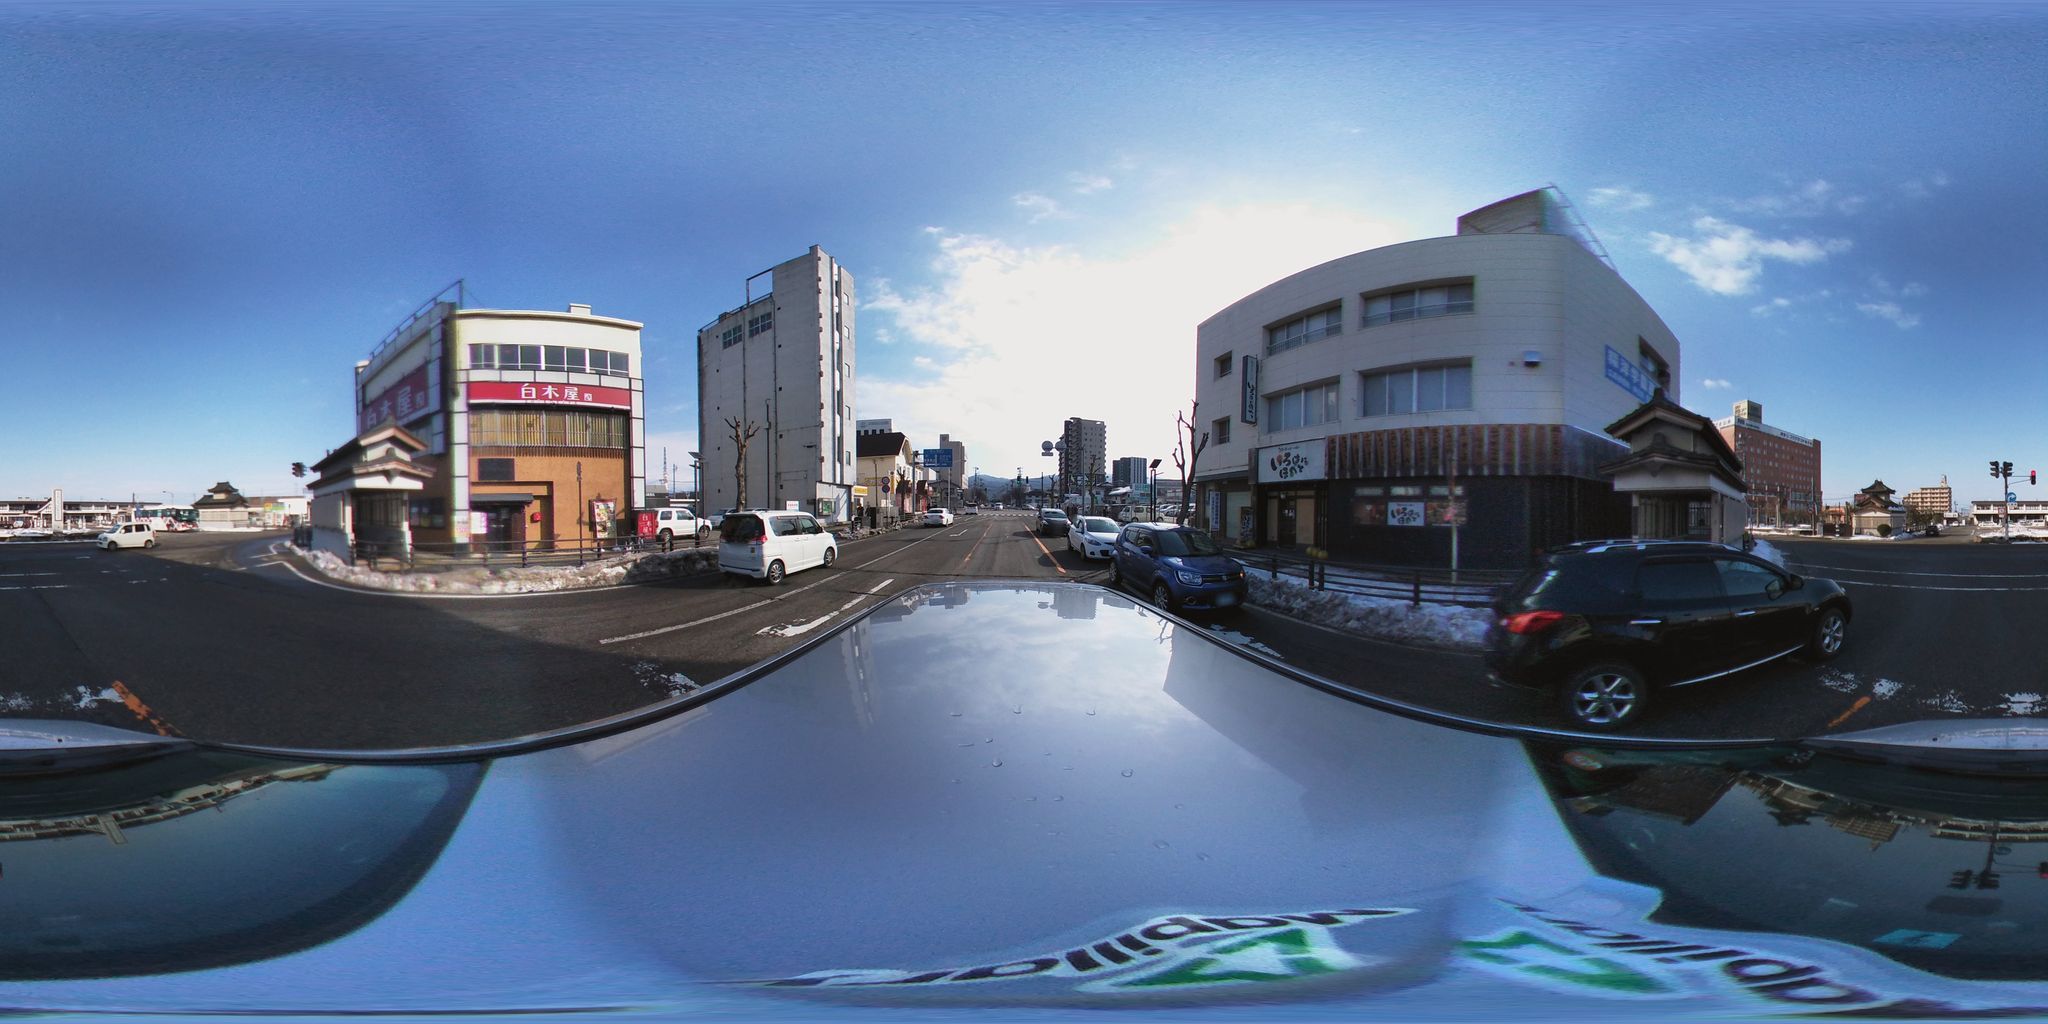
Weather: snowy
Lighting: day
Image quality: good
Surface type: cycling surface
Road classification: steps, footway
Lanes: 2.0
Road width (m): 3
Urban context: urban centre
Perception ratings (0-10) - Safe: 1.32, Lively: 5.41, Beautiful: 6.71, Boring: 2.96, Depressing: 6.55, Wealthy: 4.14